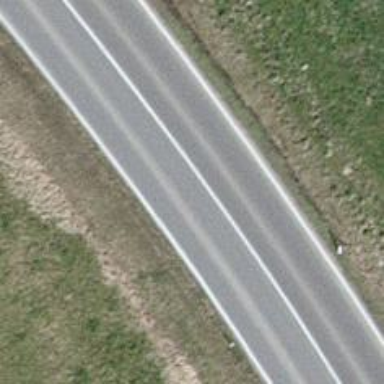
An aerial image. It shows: Primary road with asphalt surface.